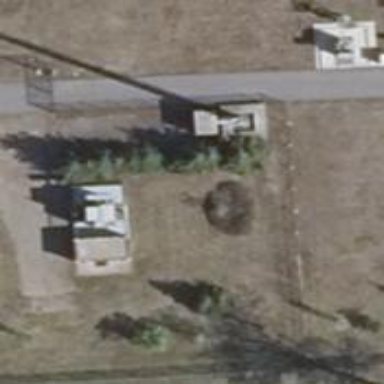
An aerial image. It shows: Mast tower used for communication.